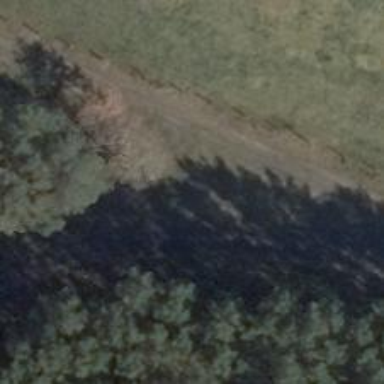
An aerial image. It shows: Track with ground surface of grade 3.